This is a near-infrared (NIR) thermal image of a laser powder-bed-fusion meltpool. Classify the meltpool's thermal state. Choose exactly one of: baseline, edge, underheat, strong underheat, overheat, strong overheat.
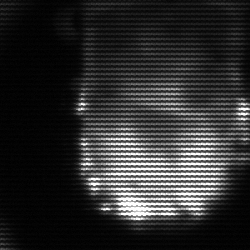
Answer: baseline